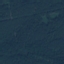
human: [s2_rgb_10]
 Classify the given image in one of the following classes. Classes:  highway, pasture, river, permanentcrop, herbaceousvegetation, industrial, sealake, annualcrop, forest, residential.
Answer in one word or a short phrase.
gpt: Forest